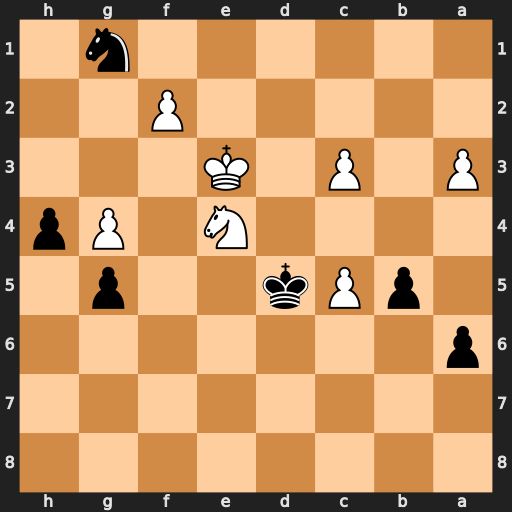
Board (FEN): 8/8/p7/1pPk2p1/4N1Pp/P1P1K3/5P2/6n1
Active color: b
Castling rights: -
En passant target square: -
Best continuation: h3 Ng3 h2